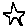
Label: star